Question: I tried searching a solution for my problem, but I can't find anything. My problem is that doxygen for php doesn't handle default parameters if they are an array:
'''
/**
* @brief convert rgb values to hexa decimal, and return array.
* @param int $red : 0 - 255
* @param int $green : 0 - 255
* @param int $blue : 0 - 255
* @param array $default
* @return array
*/
public static function rgb2hex(
int $red = 0,
int $green = 0,
int $blue = 0,
array $default = ['r' => 0, 'g' => 0, 'b' => 0]
) : array {
...
return [
'r' => $r,
'g' => $g,
'b' => $b
];
}
'''

Screen sample: <URL>
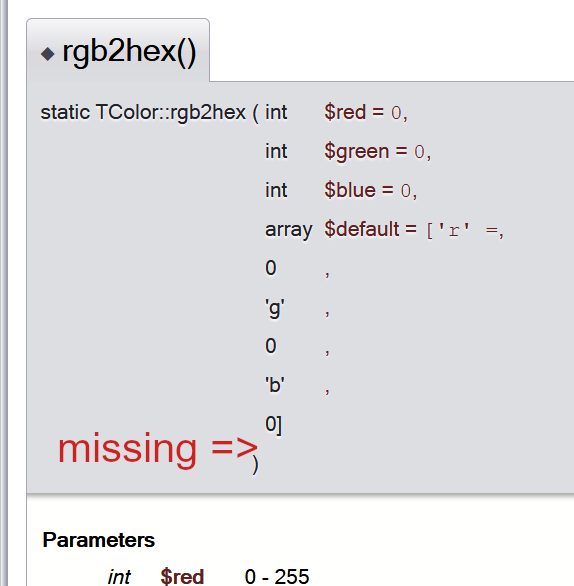
Answer: doxygen 1.9 2021 does not understand PHP 'array = [ ];',
A workaround is by using old school: 'array = ( );'
Note: see the difference between '[ ]', and 'array = ( );'